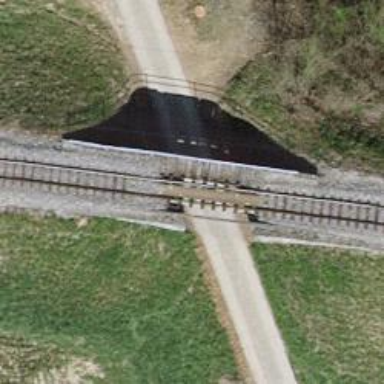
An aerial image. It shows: Narrow-gauge railway bridge with electrified contact lines over single track.